Question: I am using sapui5 panel, and I allow to expandable that it will show default icon on toolbar ">", when I click on it, it will togglecollapse, but I want to add some action on it.
Here is the panel and there is one icon at the end.
Any idea to override function, customize function, or add some action on that icon when we click on it?
My purpose is, I want to add warning message before panel is collapsed, if I click "yes" to confirm, it can collapse, "No" it still the same, do nothing.
>
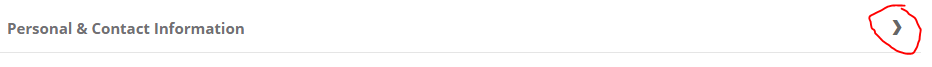
Answer: Have you tried 'attachExpand' ?
<URL>
I'm still new to this ui5 :p
Here we go
'''
var panel = new sap.m.Panel("panel-1", {
headerText:"Test Panel",
expandable: true
});
panel.setExpanded = function (bExpanded) {
if (bExpanded === this.getExpanded()) {
return this;
}
//may need to reset this later
this.setProperty("expanded", bExpanded, true);
if (!this.getExpandable()) {
return this;
}
//add custom logic here
if(bExpanded){
}
//custom logic
this._getIcon().$().attr("aria-expanded", this.getExpanded());
this._toggleExpandCollapse();
this._toggleCssClasses();
this.fireExpand({ expand : bExpanded });
return this;
};
'''